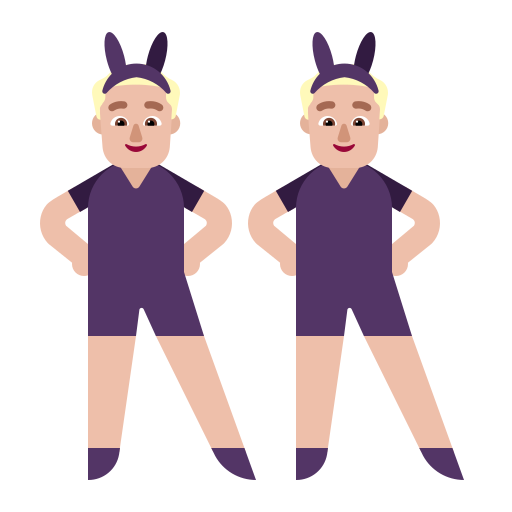
man with bunny ears flat  light